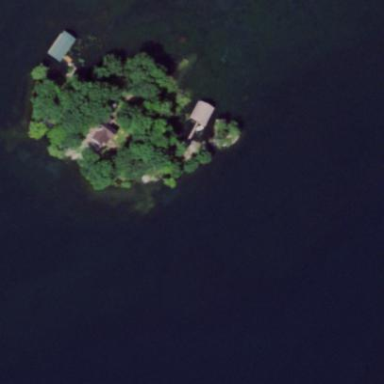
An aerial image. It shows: Islet surrounded by woodland.